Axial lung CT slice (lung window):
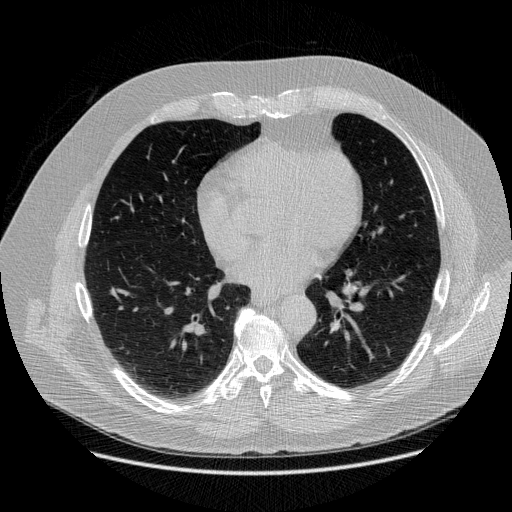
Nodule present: no